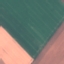
Land use / land cover: AnnualCrop